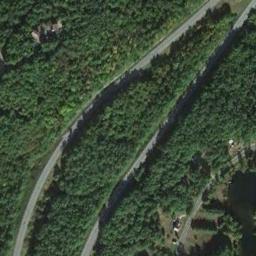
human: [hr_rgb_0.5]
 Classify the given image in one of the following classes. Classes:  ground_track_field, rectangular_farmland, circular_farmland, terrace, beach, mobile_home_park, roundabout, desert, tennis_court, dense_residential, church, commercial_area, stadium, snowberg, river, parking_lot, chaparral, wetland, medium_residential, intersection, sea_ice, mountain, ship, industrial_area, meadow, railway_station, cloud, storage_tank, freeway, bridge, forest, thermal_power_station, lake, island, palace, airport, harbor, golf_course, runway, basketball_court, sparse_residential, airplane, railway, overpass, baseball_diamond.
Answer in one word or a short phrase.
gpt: freeway